Interaction volume radius: 5 \u00c5
Interaction volume height: 20 \u00c5
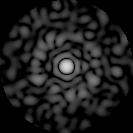
Disorder parameter: 0.8557